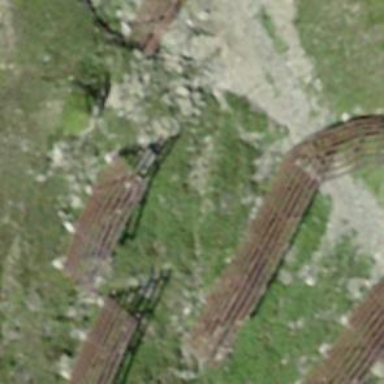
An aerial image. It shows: Snow fence that is man-made.